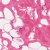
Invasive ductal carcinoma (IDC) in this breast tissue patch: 0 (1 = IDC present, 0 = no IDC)